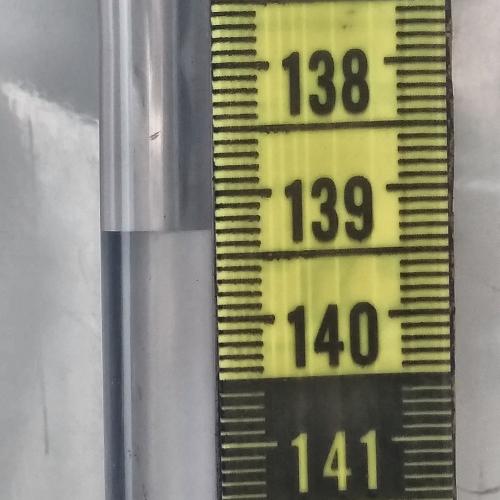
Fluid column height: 139.3 cm